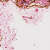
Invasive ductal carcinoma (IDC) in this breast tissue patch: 0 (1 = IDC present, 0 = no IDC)